Question: I have a strange problem, I can't really write down all the code because it's long but basically it looks like this.
A made a menu on a website and it works great, and looks great in every browser to except chrome. I know that's strange because usually chrome is the best.
<URL>
So please check the page in Mozilla or Opera or IE, the top navigation should look ok, but check it in chrome and it should break but the weird thing is that it only happens the first time you view the page; after a refresh it is ok. However, if you close the browser window and load it again, the problem shows again until a new refresh.
I'm all out of ideas - does anybody know why this is happening?
So here is a screenshot:

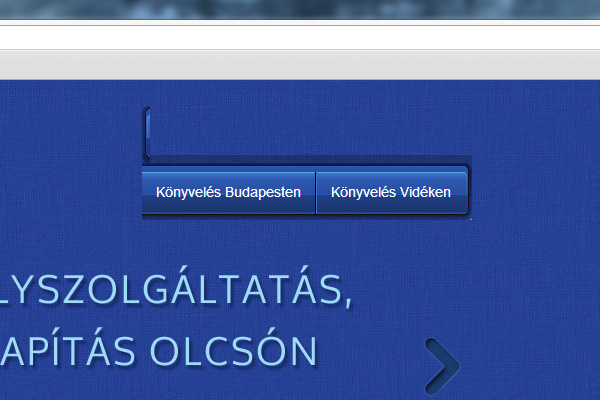
Answer: Try to add 'position:absolute' :)